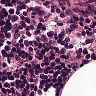
Metastatic tissue present: no